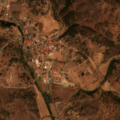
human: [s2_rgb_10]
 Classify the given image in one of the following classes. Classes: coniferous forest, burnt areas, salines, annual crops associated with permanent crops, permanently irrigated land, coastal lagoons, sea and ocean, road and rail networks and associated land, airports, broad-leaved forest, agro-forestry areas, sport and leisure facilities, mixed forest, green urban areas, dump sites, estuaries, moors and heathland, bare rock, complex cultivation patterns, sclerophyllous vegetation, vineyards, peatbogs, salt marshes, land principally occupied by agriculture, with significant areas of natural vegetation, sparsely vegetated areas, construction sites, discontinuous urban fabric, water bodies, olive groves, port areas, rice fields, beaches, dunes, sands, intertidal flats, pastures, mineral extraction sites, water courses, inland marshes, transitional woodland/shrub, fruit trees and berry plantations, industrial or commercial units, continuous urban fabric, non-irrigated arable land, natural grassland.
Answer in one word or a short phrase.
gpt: discontinuous urban fabric, pastures, annual crops associated with permanent crops, agro-forestry areas, broad-leaved forest